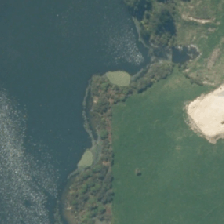
Land cover: high_producing_grassland